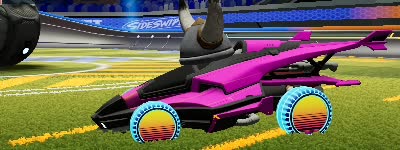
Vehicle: aftershock